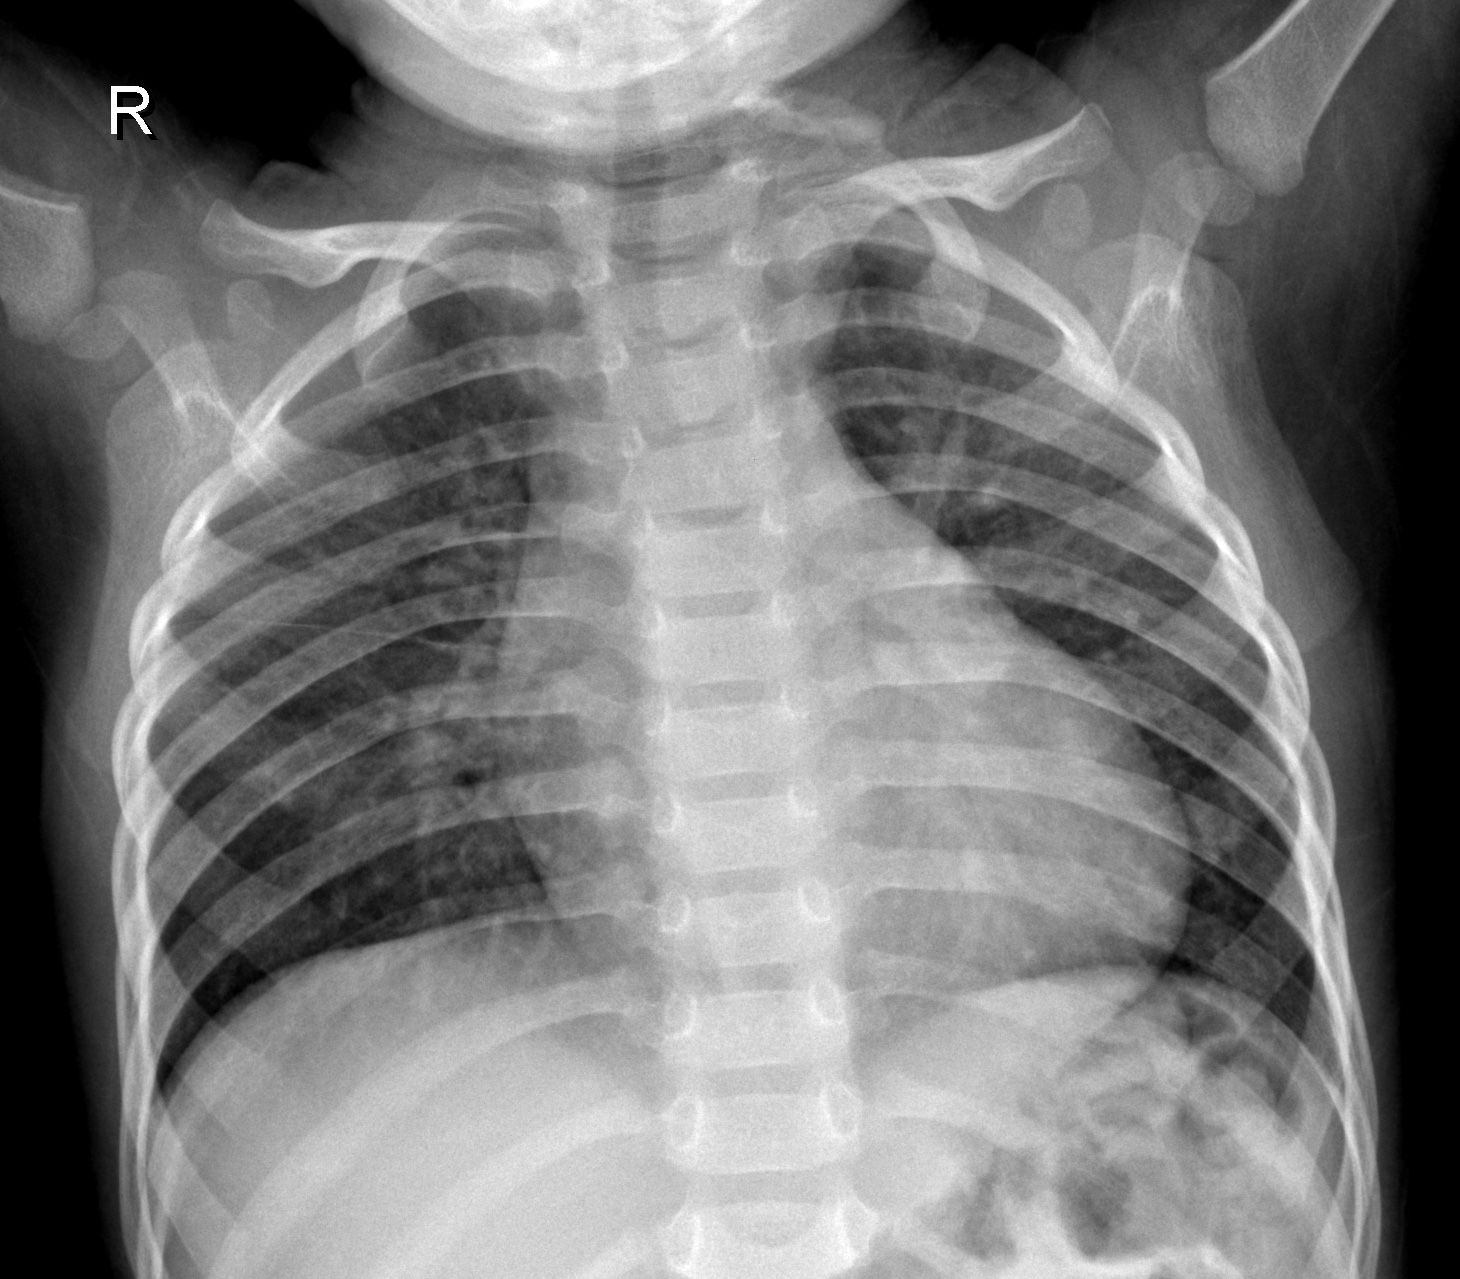
Diagnosis: NORMAL